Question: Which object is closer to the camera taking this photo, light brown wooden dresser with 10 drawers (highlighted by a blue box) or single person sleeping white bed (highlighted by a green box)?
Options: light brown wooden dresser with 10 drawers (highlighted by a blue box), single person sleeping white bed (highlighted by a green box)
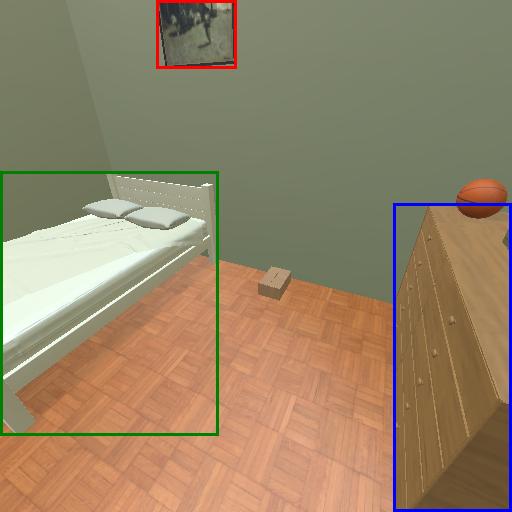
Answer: light brown wooden dresser with 10 drawers (highlighted by a blue box)